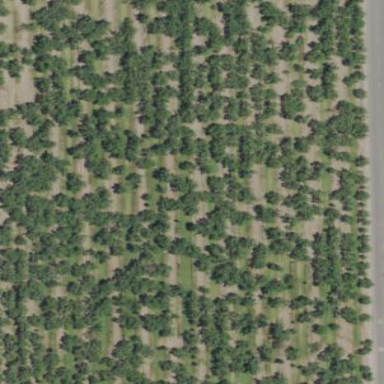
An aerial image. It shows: Orchard filled with almond trees.